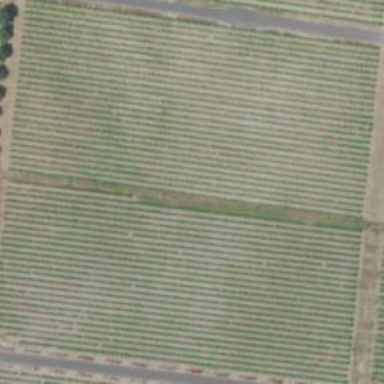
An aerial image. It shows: Vineyard with grape crops.